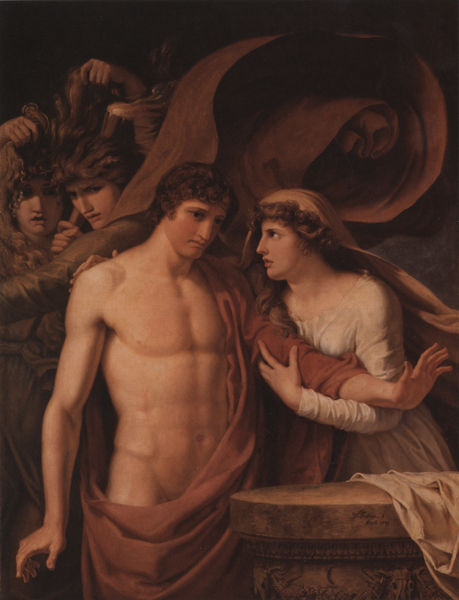
Titel: Iphigenie und Orest
Künstler: Johann Heinrich Wilhelm Tischbein
Institution: Privatbesitz
Schlagwörter: akt, dunkel, gemälde, gott, gruppe, hand, haut, held, körper, mann, nackt, schatten, umhang, weiß, frauen, gelb, grün, menschen, mädchen, bewegung, braun, brust, finger, frau, geste, haar, hell, hintergrund, kleid, köpfe, licht, marmor, männer, nase, paris, säule, tisch, vordergrund, blick, rot, schleier, tuch, beige, haube, hochformat, symbolismus, jung, architektur, arm, arme, augen, band, barock, falten, halten, historie, sockel, stein, bildnis, hände, tischtuch, öl, wind, brüstung, gewand, haare, mantel, stoff, tücher, decke, klassizismus, paar, locken, renaissance, schulter, schön, brunnen, kinder, engel, haltung, zuschauer, mauer, figuren, romantik, angst, beobachter, luft, wehen, grazien, kopftuch, muskeln, draperie, nabel, halbnackt, platte, oberkörper, betrachter, antike, mythologie, altar, zuber, verführung, jüngling, jesus, griechen, götter, teufel, dramatisch, mythos, sage, dramatik, dante, historienmalerei, antikisierend, opfer, apoll, marmortisch, bänder, amor, maria magdalena, bitte, ackt, fackel, purpur, frage, muskulatur, klassisch, abwehr, adonis, iss, warnung, bausch, abweisend, spanner, lauschen, doof, steinplatte, schuber, ares, fragen, wallend, raufen, prometheus, sixpack, francesca, anders, mönner, ablehnung, vorhangmotiv, bann, stoffbahn, brustmuskulatur, wrnen, zephir, zurede, 1900, gemälade, mmann